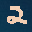
Label: 2